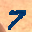
Label: 7